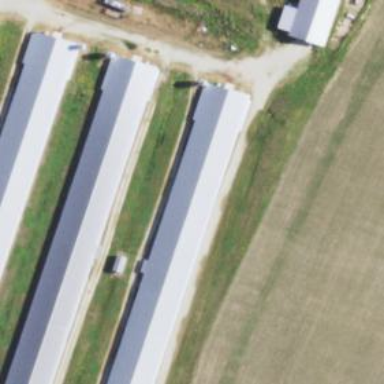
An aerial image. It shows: Farm auxiliary building.